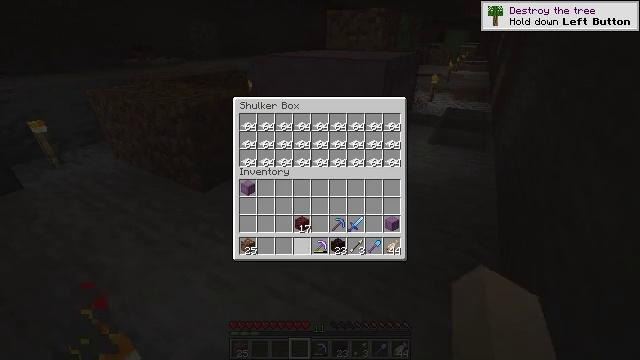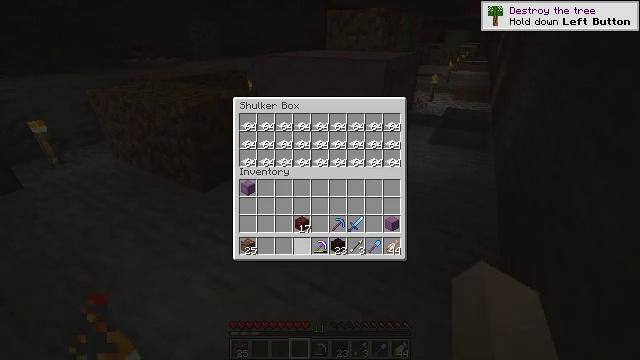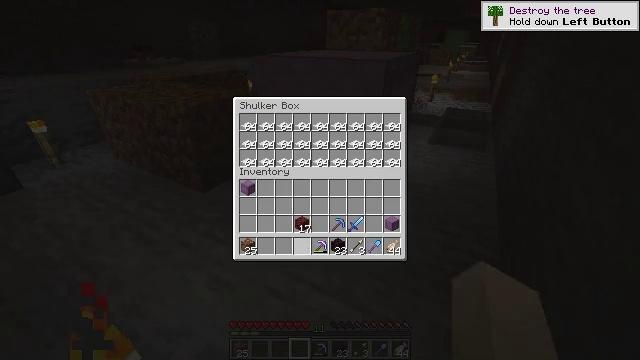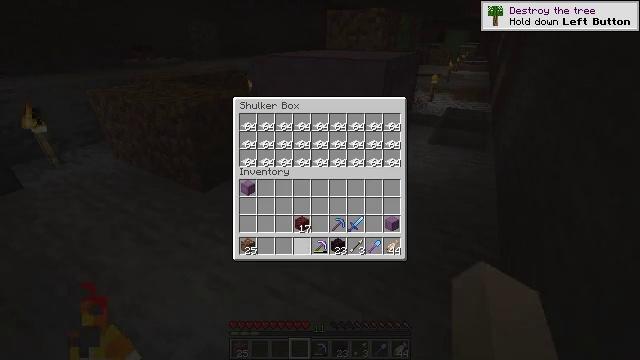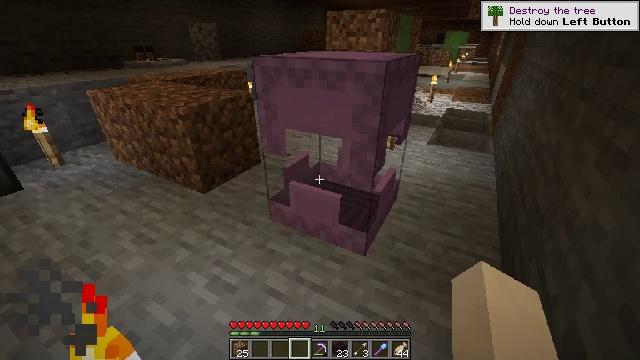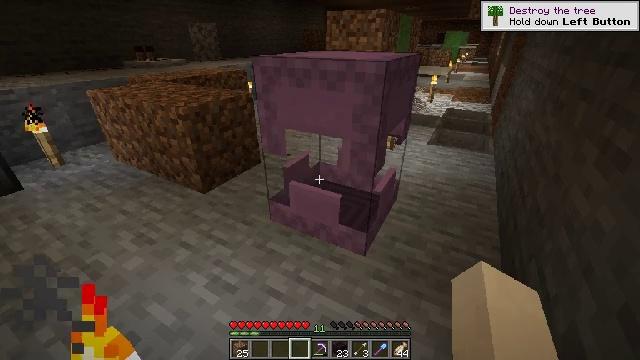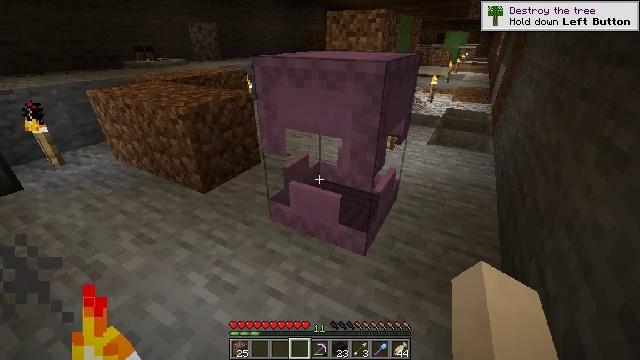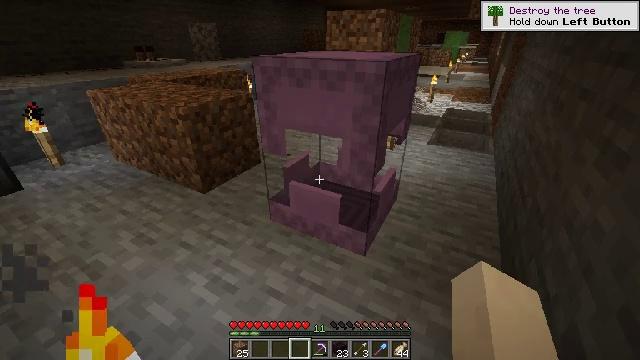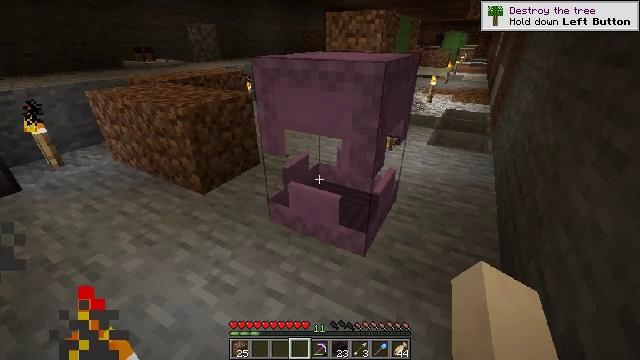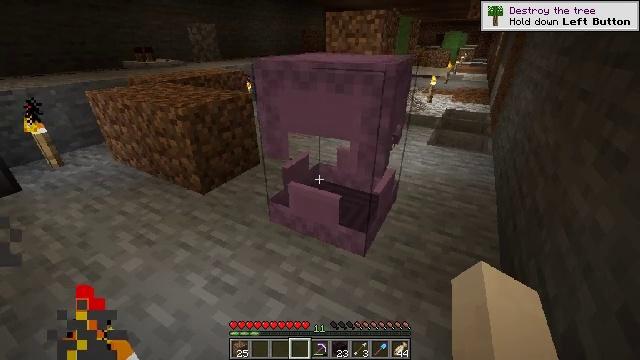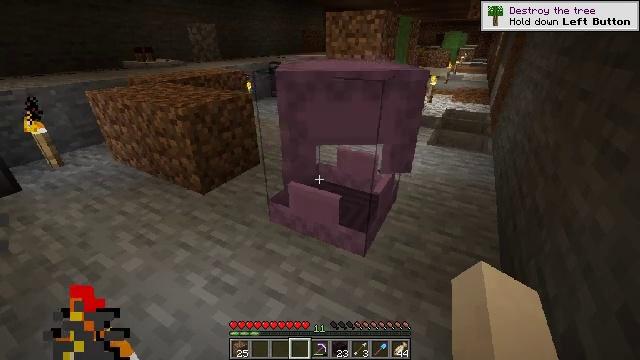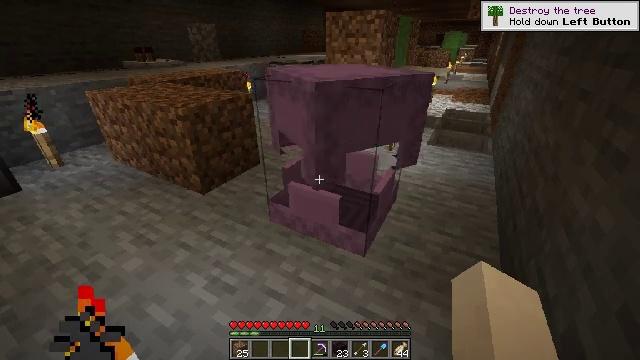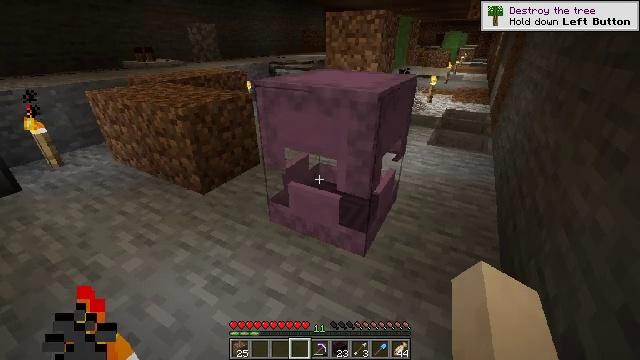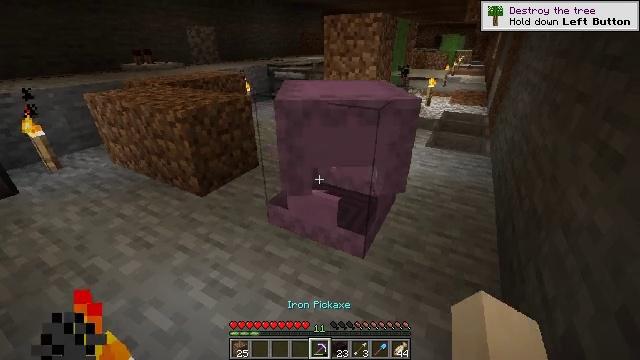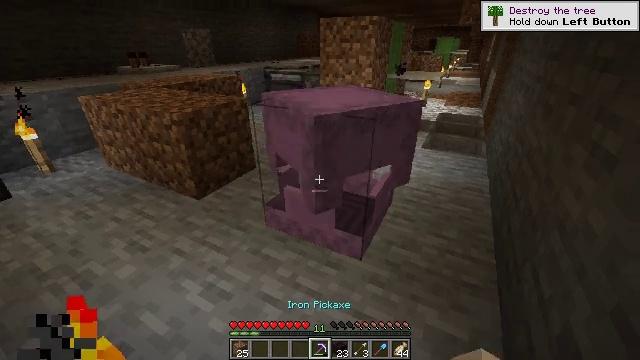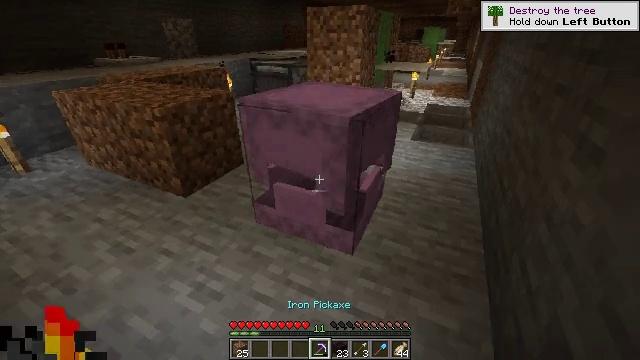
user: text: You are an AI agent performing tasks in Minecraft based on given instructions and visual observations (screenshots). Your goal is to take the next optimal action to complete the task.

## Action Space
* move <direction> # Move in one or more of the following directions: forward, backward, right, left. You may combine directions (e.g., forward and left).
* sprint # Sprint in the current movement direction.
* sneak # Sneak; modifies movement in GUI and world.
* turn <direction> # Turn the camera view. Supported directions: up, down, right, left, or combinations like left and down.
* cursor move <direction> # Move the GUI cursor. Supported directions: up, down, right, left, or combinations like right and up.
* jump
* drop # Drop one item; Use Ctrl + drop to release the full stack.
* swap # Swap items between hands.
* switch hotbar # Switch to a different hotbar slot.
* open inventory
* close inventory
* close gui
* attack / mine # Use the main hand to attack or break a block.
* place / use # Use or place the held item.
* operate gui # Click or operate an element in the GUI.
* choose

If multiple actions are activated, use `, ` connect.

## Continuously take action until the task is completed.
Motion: motion action
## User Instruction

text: Break the shulker box to collect it.
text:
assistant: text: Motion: sneak
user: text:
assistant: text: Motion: no_op
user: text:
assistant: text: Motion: no_op
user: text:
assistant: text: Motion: no_op
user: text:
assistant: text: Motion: close gui
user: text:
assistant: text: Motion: open inventory
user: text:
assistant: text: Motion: no_op
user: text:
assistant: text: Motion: no_op
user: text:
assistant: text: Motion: no_op
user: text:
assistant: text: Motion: no_op
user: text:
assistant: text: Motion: no_op
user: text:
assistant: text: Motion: no_op
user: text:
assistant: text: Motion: no_op
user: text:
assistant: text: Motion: no_op
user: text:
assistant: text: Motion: move forward, turn right and down
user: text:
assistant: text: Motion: move forward, turn down
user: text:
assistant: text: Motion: move forward, turn down
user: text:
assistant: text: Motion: turn down
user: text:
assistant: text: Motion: no_op
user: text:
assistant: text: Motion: attack / mine
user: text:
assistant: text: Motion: attack / mine
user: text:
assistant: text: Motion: attack / mine
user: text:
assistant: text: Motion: attack / mine
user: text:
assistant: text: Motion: no_op
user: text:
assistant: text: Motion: no_op
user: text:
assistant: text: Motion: no_op
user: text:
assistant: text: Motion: attack / mine
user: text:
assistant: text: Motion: attack / mine
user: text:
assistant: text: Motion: attack / mine
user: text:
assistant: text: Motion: no_op